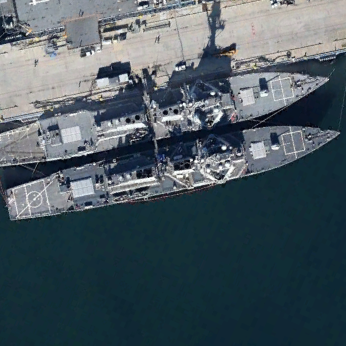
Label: destroyer